Aerial crown-view tile of a tropical tree (Barro Colorado Island, Panama), acquired 20240813:
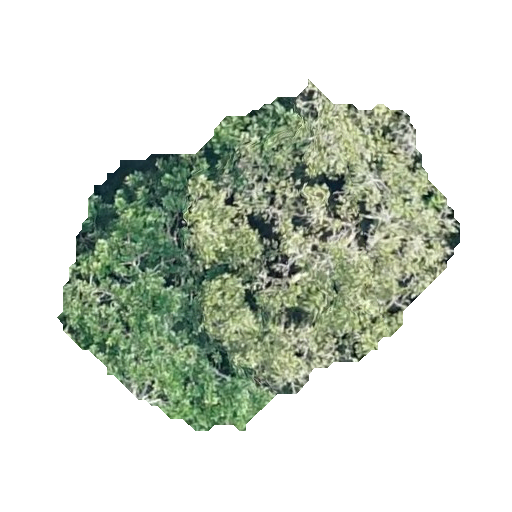
Species: Anacardium excelsum
GBIF accepted scientific name: Anacardium excelsum
Crown area: 135.461 m²